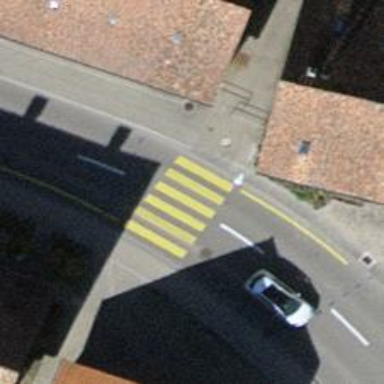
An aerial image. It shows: Uncontrolled crossing on the road.